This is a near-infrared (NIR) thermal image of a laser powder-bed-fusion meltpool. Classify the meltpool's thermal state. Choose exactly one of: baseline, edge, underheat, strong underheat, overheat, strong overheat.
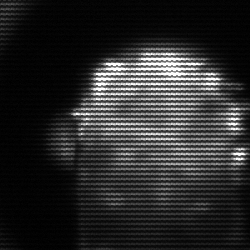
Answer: baseline